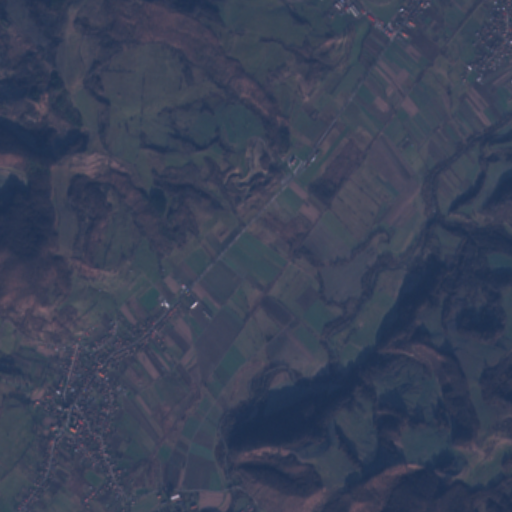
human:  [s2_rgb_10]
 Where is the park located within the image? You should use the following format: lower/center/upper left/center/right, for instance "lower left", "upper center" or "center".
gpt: The park is located in the lower left of the image.
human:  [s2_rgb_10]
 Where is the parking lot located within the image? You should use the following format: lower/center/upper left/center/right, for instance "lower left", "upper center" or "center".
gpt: The parking lot is located in the upper center of the image.
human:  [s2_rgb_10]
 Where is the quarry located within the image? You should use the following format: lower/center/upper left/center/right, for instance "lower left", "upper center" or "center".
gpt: The quarry is located in the upper center of the image.
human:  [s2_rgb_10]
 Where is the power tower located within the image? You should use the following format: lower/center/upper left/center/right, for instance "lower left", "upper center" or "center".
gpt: There is no power tower in the image.